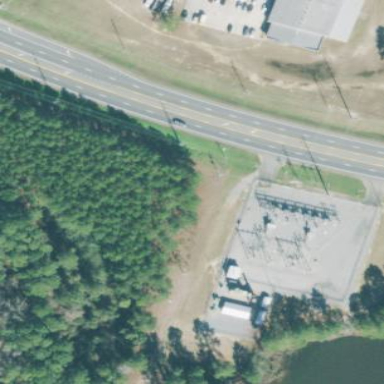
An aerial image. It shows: Distribution level power substation surrounded by fence.